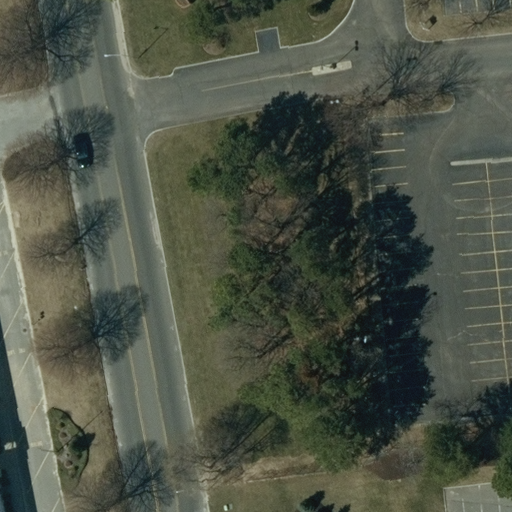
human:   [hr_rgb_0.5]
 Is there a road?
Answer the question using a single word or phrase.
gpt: yes

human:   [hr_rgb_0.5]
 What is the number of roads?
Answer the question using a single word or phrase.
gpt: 3

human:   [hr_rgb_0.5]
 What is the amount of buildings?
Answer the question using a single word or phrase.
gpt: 1

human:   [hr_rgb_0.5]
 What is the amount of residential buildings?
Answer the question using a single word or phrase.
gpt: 0

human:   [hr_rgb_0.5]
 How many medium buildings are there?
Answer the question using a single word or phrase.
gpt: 1

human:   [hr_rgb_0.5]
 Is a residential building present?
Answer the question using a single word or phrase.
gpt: no

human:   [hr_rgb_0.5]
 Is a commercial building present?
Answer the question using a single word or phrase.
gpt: yes

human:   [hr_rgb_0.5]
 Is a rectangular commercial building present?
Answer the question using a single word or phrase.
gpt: yes

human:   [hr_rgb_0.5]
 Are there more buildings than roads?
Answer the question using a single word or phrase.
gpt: no

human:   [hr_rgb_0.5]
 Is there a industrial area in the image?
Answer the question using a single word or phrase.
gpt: yes

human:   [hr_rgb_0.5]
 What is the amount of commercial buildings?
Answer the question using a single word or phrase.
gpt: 1

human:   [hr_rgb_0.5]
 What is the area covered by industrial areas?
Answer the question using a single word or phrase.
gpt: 10623m2

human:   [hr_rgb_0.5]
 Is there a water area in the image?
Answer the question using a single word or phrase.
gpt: no

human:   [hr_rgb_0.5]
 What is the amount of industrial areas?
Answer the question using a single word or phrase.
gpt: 1

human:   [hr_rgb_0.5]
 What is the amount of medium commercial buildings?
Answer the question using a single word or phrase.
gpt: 1

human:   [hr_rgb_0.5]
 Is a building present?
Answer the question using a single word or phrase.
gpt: yes

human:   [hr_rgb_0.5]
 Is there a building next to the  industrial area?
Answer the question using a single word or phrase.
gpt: yes

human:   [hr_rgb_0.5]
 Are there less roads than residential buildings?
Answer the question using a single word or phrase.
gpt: no

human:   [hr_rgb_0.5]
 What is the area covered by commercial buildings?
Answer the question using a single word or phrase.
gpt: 446m2

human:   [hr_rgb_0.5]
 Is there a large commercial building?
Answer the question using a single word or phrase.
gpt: no

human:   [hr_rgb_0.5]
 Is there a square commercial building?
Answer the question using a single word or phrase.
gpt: no

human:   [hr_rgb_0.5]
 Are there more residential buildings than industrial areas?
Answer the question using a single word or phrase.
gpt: no

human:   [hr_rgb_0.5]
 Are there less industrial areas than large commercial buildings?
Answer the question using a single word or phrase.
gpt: no

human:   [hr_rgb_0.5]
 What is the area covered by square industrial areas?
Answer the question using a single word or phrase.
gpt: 0m2

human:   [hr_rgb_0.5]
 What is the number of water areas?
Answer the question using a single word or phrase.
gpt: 0

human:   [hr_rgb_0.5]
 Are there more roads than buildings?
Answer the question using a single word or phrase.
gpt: yes

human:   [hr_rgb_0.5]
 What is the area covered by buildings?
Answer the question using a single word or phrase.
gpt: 446m2

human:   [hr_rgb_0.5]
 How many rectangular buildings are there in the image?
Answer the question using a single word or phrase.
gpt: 1

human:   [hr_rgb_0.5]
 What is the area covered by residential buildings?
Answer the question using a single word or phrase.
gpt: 0m2

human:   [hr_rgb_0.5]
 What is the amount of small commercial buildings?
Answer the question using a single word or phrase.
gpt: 0

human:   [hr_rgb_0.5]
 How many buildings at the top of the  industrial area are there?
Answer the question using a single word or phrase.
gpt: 0

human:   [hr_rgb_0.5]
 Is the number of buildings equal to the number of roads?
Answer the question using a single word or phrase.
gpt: no

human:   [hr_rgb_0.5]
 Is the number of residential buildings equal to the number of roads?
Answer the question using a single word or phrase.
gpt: no

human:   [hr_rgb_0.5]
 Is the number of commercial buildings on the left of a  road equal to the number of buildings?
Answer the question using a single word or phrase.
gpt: yes

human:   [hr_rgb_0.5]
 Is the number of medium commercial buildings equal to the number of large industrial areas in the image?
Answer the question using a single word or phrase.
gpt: yes

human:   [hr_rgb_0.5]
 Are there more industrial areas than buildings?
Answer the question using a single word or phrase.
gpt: no

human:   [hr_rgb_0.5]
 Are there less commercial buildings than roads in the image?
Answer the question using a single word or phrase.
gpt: yes

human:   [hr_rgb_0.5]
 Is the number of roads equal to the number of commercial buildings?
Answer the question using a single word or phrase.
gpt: no

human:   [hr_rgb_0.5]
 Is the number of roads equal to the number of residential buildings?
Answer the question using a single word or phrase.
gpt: no

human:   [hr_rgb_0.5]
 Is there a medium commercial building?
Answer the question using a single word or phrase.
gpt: yes

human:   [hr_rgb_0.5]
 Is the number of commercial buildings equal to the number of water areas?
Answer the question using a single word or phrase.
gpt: no

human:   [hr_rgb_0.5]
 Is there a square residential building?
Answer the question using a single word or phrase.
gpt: no

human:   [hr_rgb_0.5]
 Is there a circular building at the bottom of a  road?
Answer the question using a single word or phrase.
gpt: no

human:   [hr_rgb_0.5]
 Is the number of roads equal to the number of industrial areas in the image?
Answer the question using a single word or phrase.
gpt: no

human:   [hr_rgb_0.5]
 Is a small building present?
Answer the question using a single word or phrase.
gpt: no

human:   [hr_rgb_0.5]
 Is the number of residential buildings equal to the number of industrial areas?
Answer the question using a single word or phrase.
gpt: no

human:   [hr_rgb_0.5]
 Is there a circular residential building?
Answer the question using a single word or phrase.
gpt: no

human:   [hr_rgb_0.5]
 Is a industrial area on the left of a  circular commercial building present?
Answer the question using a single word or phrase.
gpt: no

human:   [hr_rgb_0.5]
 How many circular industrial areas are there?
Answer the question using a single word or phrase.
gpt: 0

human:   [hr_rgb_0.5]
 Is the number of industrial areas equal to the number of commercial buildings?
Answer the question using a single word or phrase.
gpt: yes

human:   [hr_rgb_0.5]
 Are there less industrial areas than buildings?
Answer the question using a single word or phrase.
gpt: no

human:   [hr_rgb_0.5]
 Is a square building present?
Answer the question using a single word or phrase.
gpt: no

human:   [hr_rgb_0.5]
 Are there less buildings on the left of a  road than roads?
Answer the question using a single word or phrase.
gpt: yes

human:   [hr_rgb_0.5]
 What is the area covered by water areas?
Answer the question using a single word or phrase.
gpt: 0m2

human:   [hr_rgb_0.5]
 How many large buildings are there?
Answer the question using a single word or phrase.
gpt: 0

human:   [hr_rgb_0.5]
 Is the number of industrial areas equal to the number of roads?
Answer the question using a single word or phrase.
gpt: no

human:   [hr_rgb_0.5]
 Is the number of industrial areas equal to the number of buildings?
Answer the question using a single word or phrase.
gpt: yes

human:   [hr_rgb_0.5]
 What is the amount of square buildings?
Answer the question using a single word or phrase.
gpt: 0

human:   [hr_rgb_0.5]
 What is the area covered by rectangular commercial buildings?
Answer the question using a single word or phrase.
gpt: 446m2

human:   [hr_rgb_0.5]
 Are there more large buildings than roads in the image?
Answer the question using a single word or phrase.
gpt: no

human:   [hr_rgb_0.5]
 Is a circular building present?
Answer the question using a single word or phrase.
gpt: no

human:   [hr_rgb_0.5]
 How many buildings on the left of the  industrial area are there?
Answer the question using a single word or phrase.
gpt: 0

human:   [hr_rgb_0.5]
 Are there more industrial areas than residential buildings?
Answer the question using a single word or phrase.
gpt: yes

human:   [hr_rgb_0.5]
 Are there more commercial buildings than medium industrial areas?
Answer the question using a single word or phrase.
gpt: yes